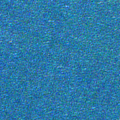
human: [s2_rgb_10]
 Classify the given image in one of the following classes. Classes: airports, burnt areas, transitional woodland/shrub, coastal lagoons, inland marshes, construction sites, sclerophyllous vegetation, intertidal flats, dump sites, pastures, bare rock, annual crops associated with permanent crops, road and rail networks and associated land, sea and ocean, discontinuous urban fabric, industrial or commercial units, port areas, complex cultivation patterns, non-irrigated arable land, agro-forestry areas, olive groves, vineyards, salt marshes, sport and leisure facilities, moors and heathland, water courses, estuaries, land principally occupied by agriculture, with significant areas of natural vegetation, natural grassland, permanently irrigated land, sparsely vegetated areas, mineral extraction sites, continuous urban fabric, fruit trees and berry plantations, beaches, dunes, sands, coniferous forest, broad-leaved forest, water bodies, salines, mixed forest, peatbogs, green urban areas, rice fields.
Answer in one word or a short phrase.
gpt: sea and ocean